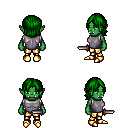
a pixel art fantasy rpg character, female body template, orc, green skin, steel chest armor, gold greaves, green long bangs hairstyle, gold boots, dagger, four views (front, back, left, right), 2x2 character sprite sheet, small pixel art, hard edges, no anti-aliasing